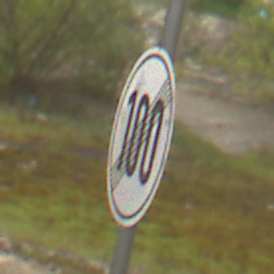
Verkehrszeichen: EndeGeschwindigkeit100
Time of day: MorningAfternoon
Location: Outdoor (Nature)
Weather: Overcast
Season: NotSpecified
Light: Natural